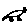
Label: cat